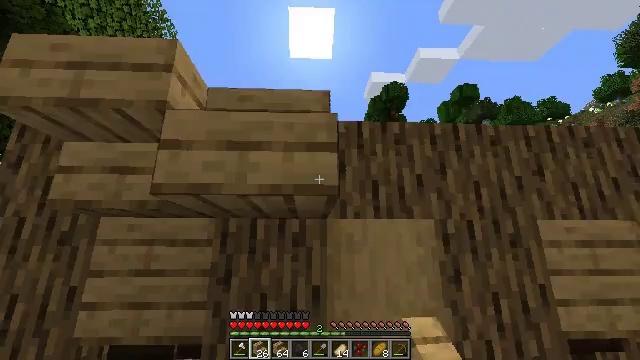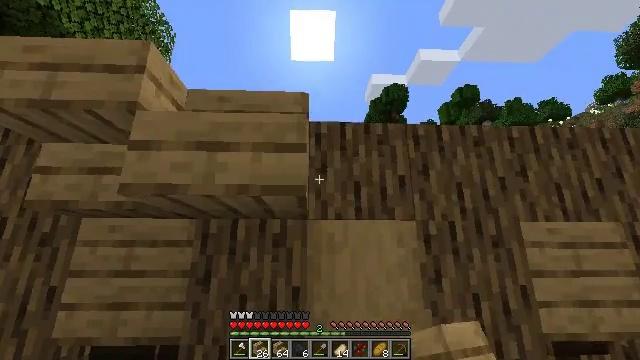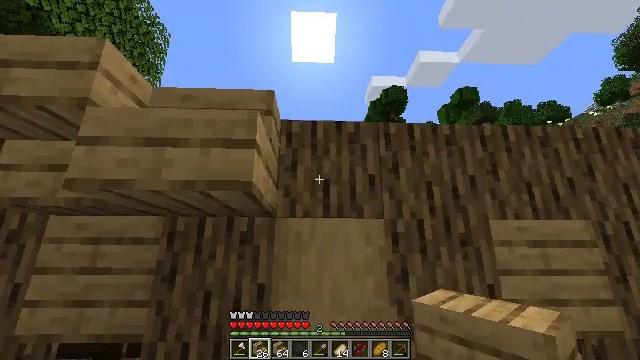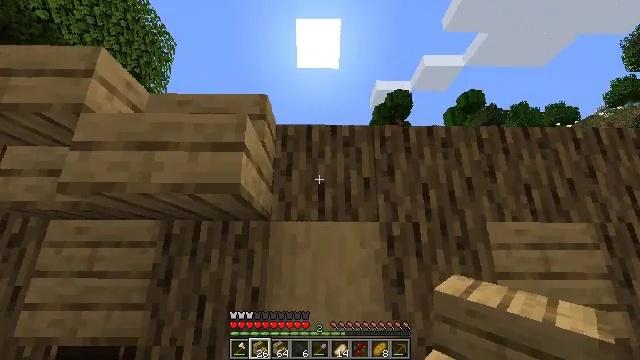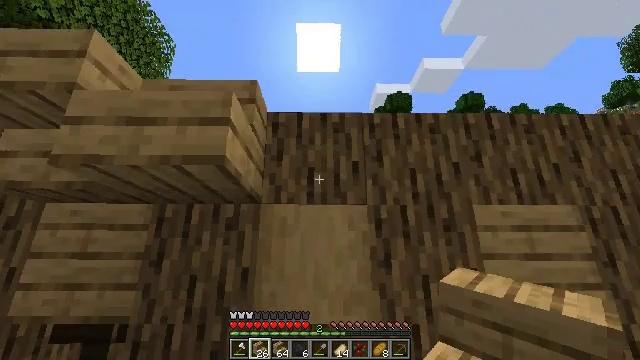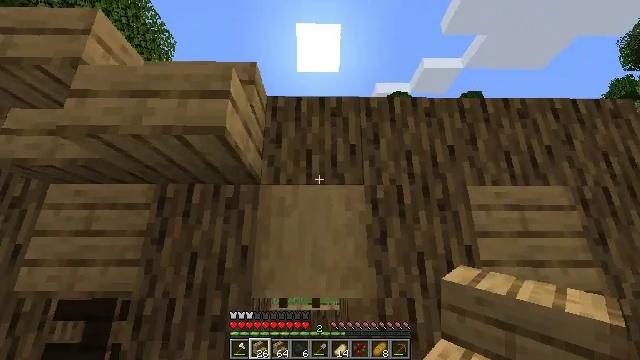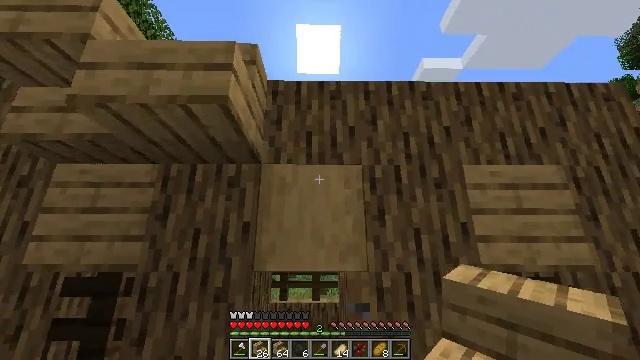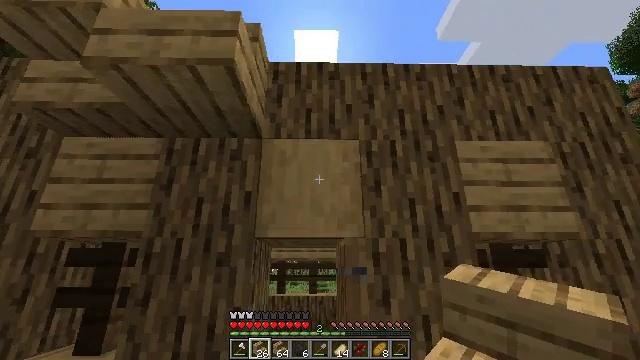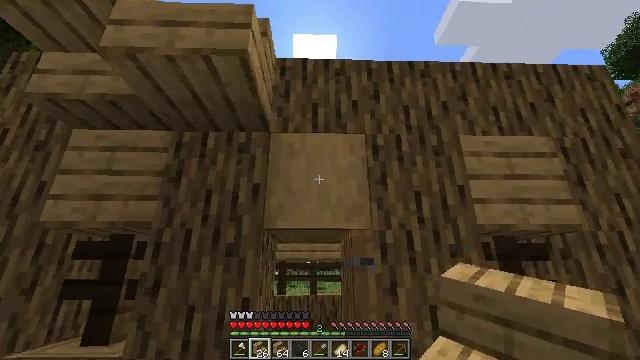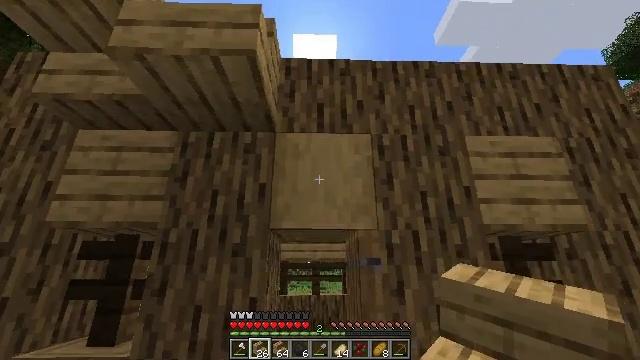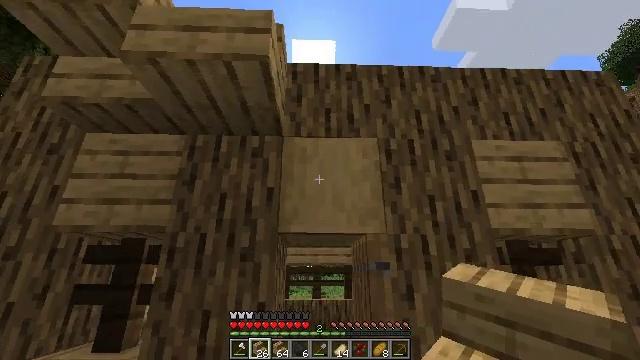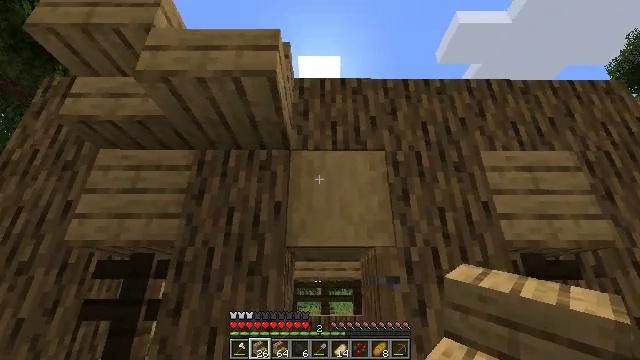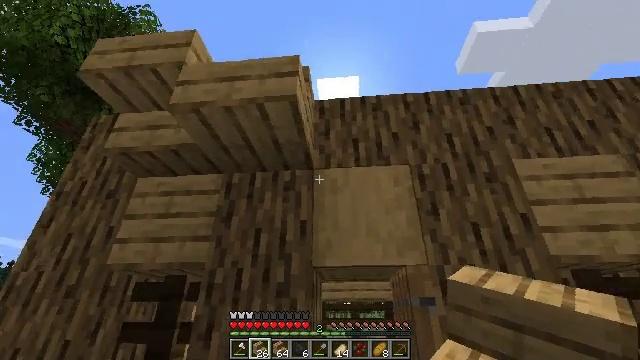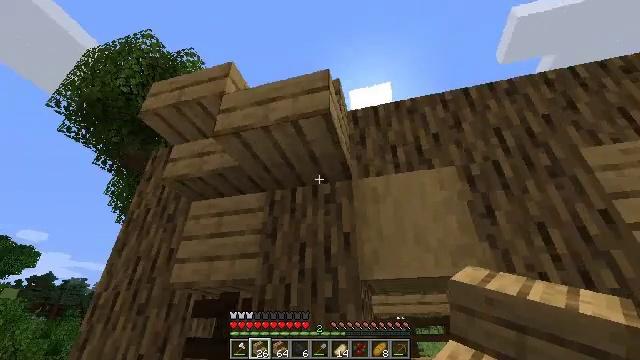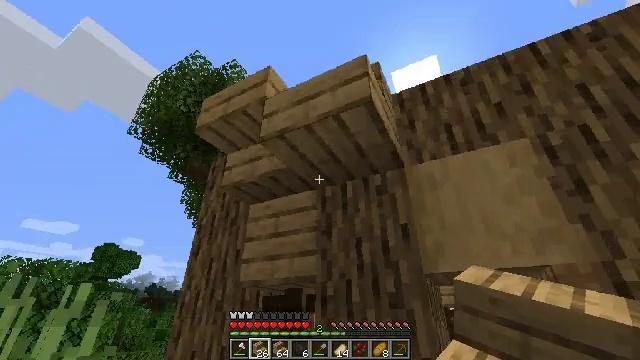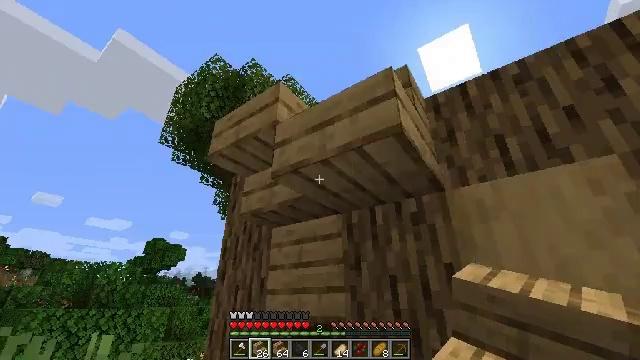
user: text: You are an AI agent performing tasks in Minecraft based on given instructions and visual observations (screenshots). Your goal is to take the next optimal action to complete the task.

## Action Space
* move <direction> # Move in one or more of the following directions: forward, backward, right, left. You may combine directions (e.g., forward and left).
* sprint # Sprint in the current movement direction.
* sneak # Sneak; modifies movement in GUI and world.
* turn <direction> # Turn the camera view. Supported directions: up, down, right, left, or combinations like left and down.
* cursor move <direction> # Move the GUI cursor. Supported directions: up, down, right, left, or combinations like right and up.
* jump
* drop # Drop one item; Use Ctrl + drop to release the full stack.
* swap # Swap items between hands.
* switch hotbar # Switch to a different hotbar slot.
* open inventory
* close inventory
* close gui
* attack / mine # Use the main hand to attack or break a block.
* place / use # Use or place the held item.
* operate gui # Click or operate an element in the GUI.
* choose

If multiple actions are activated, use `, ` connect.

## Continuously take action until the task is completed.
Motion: motion action
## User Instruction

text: Gather some oak stairs for reuse.
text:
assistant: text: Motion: move right
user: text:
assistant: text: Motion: move right
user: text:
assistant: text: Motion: move right, turn left and up
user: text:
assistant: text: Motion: move left
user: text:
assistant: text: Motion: move left
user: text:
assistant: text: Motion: move left
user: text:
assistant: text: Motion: move left
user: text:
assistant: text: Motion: move left
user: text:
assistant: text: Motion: move left
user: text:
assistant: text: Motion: move left
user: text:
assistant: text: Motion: move left, turn left and up
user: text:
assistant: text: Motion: move left, turn left and up
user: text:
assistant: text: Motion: move forward and move left, turn left and up
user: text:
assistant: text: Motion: move forward, turn left and down, jump
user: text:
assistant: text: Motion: move forward, turn left and down, jump
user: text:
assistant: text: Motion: move forward, turn left and down, jump, switch to hotbar 1
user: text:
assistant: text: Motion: move forward, turn left and down, switch to hotbar 1
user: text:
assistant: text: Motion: move forward, switch to hotbar 1
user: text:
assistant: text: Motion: move forward
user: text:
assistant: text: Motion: move left
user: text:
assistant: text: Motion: move left
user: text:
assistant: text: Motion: move left, turn right
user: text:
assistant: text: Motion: move left, turn right and up
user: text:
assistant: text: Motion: move left, turn right and up
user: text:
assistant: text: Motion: no_op
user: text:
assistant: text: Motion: no_op
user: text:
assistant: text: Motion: no_op
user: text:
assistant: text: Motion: no_op
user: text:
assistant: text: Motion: move left
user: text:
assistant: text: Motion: move left